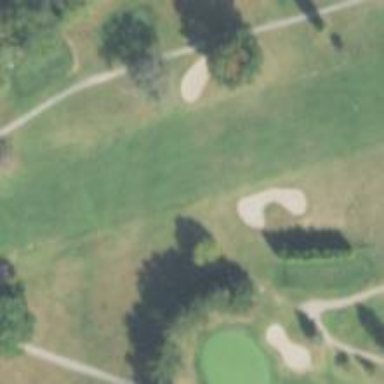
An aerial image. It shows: Grassy area designated as golf fairway.